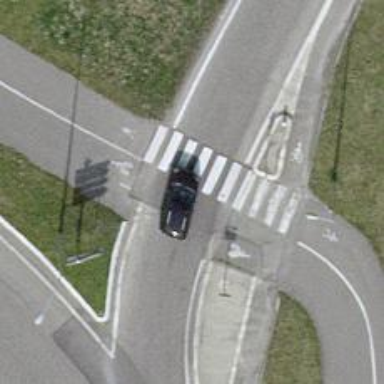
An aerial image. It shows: Marked crossing with zebra stripes on the road.